Interaction volume radius: 5 \u00c5
Interaction volume height: 10 \u00c5
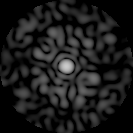
Disorder parameter: 0.8312